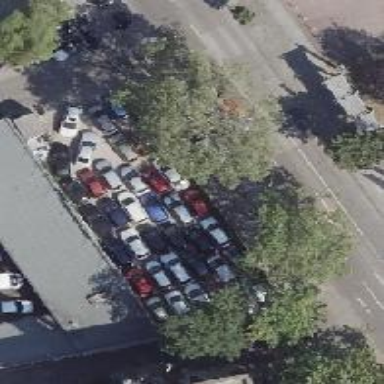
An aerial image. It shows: There is parking obstacle present in the area.